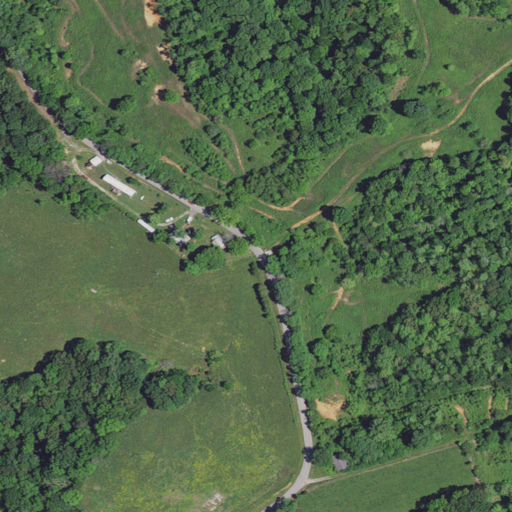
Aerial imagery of ridge(s) in Kentucky named Bully Ridge containing deciduous forest, pasture, open development, and low intensity development